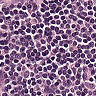
Metastatic tissue present: no